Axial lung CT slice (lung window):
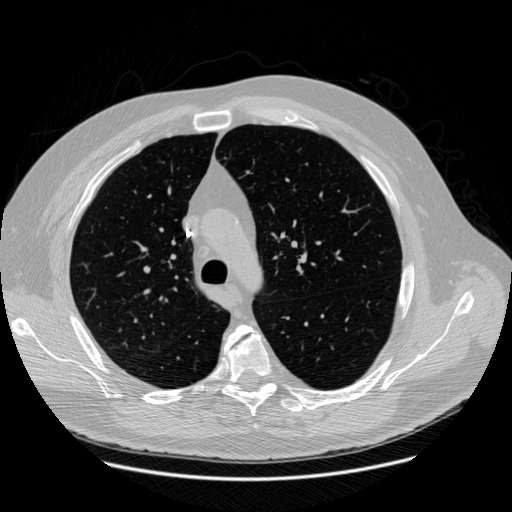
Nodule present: no